Field crop: tomato
Growth stage: 2
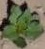
Species: solanum